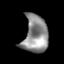
Tissue: lung
Cell type: Epithelial cells
Senescence score: 0.2135
Nuclear area (px): 898
Mean DAPI intensity: 142.055